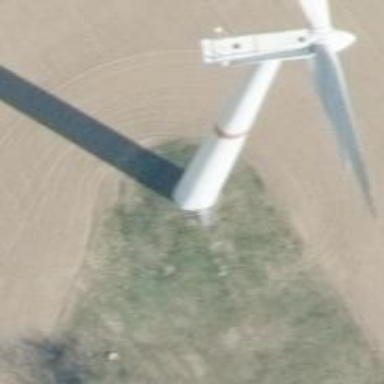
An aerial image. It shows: Wind generator with horizontal axis. The wind turbine is from Vestas.